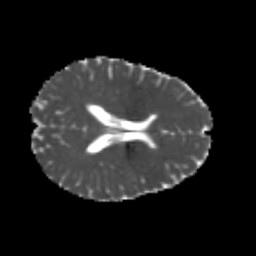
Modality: MD
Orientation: axial
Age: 23
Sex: female
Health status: healthy
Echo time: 0.074 s